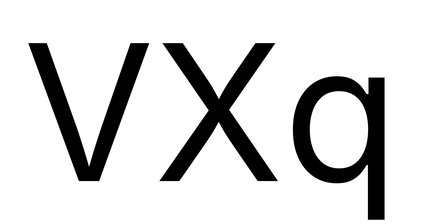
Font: Inter_Regular